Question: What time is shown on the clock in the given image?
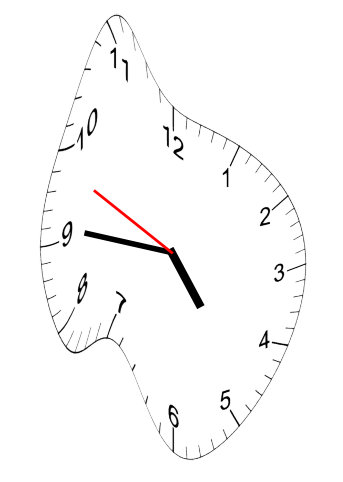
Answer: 04:45:49